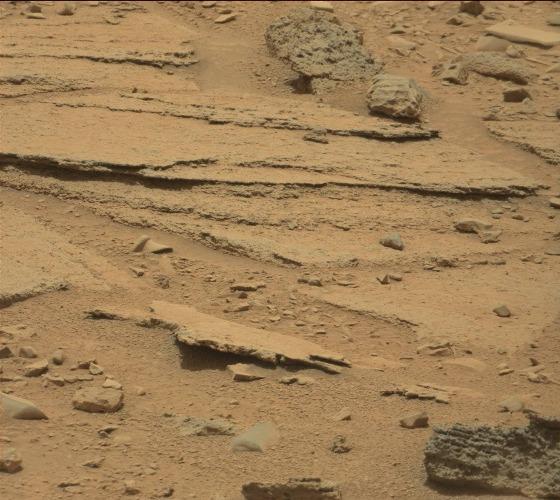
Terrain classes present: Bedrock, Gravel / Sand / Soil, Rock, Shadow